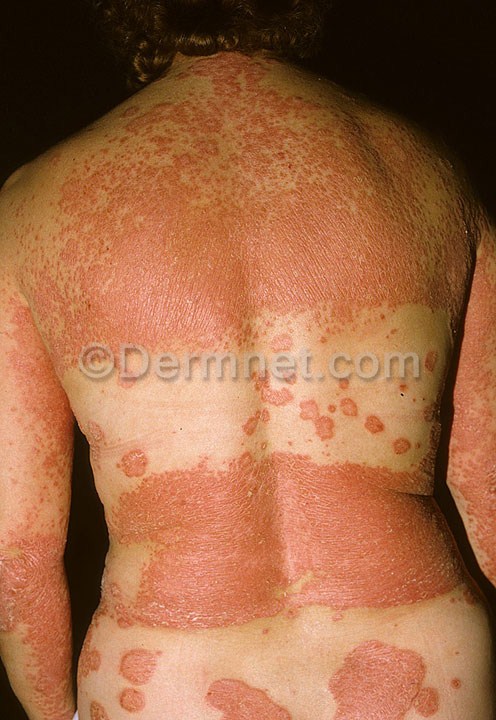
Disease: Psoriasis pictures Lichen Planus and related diseases